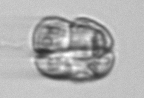
Label: Karenia